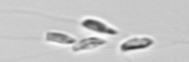
Label: Dinobryon